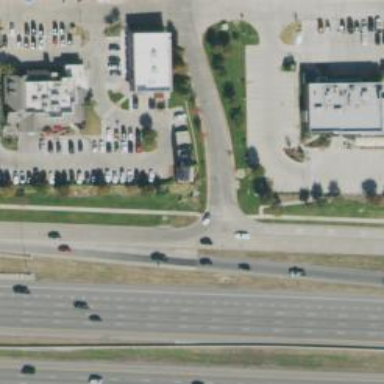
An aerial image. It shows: Secondary road with frontage access.